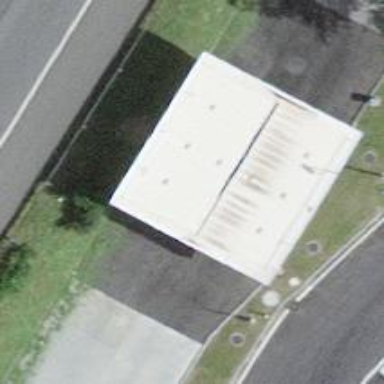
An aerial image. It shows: Kerb indicating fuel station nearby.